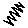
Label: zigzag